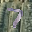
Label: 7